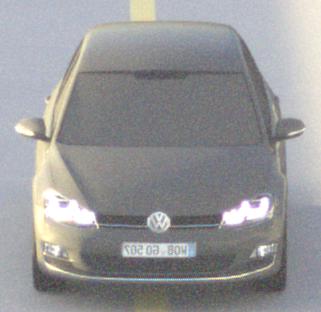
Make: VW
Model: Golf 1.2 TSI BMT
Detailed model: Golf (VII)
Model produced from: 2012/11
Model produced until: 2014/05
Doors: 3
Color: gray
Road condition: dry road
Daytime: sunrise or sunset
Contrast: high contrast